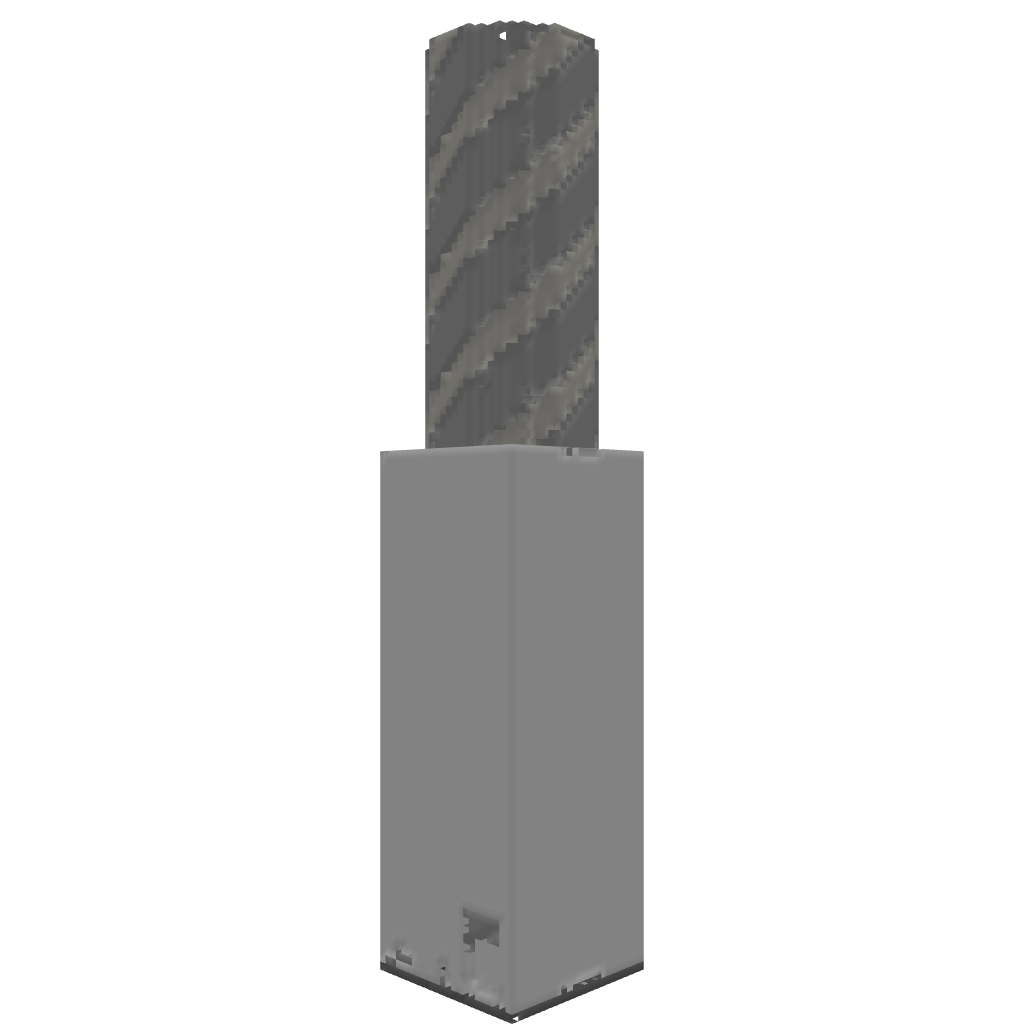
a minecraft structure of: Spiral tower